Question: I need to refactor existing Django code, by using '{% static 'path/to/file' %}' tag. I think it's possible to use PyCharm feature "Replace in path" with regex option.
So, I need to replace my script tags, which now look like:
'''
<script type="text/javascript" src="/static/js/script.js"></script>
'''
To look like:
'''
<script type="text/javascript" src="{% static 'js/script.js' %}"></script>
'''
Here is PyCharm "Replace in Path" window:

I think I should pass in "Text to find" something like 'src="([^"]+)"', but what should I pass in "Replace with", I can't understand.
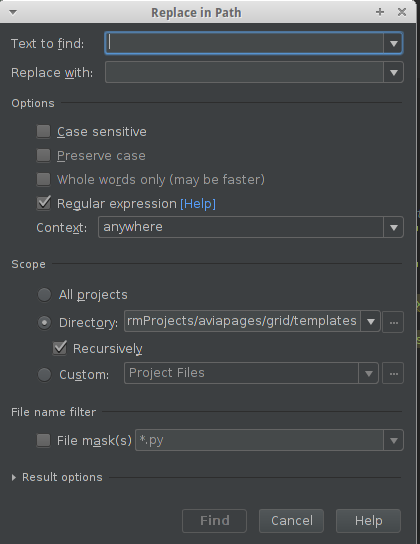
Answer: Simplified version of your regex would be 'src="(.+?)"'. Instead, you can use the following expression to match
'''
src="/static/(.+?)"
'''
And replace with
'''
src="{% static '$1' %}"
'''